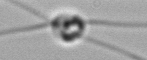
Label: Chaetoceros_danicus